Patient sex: M
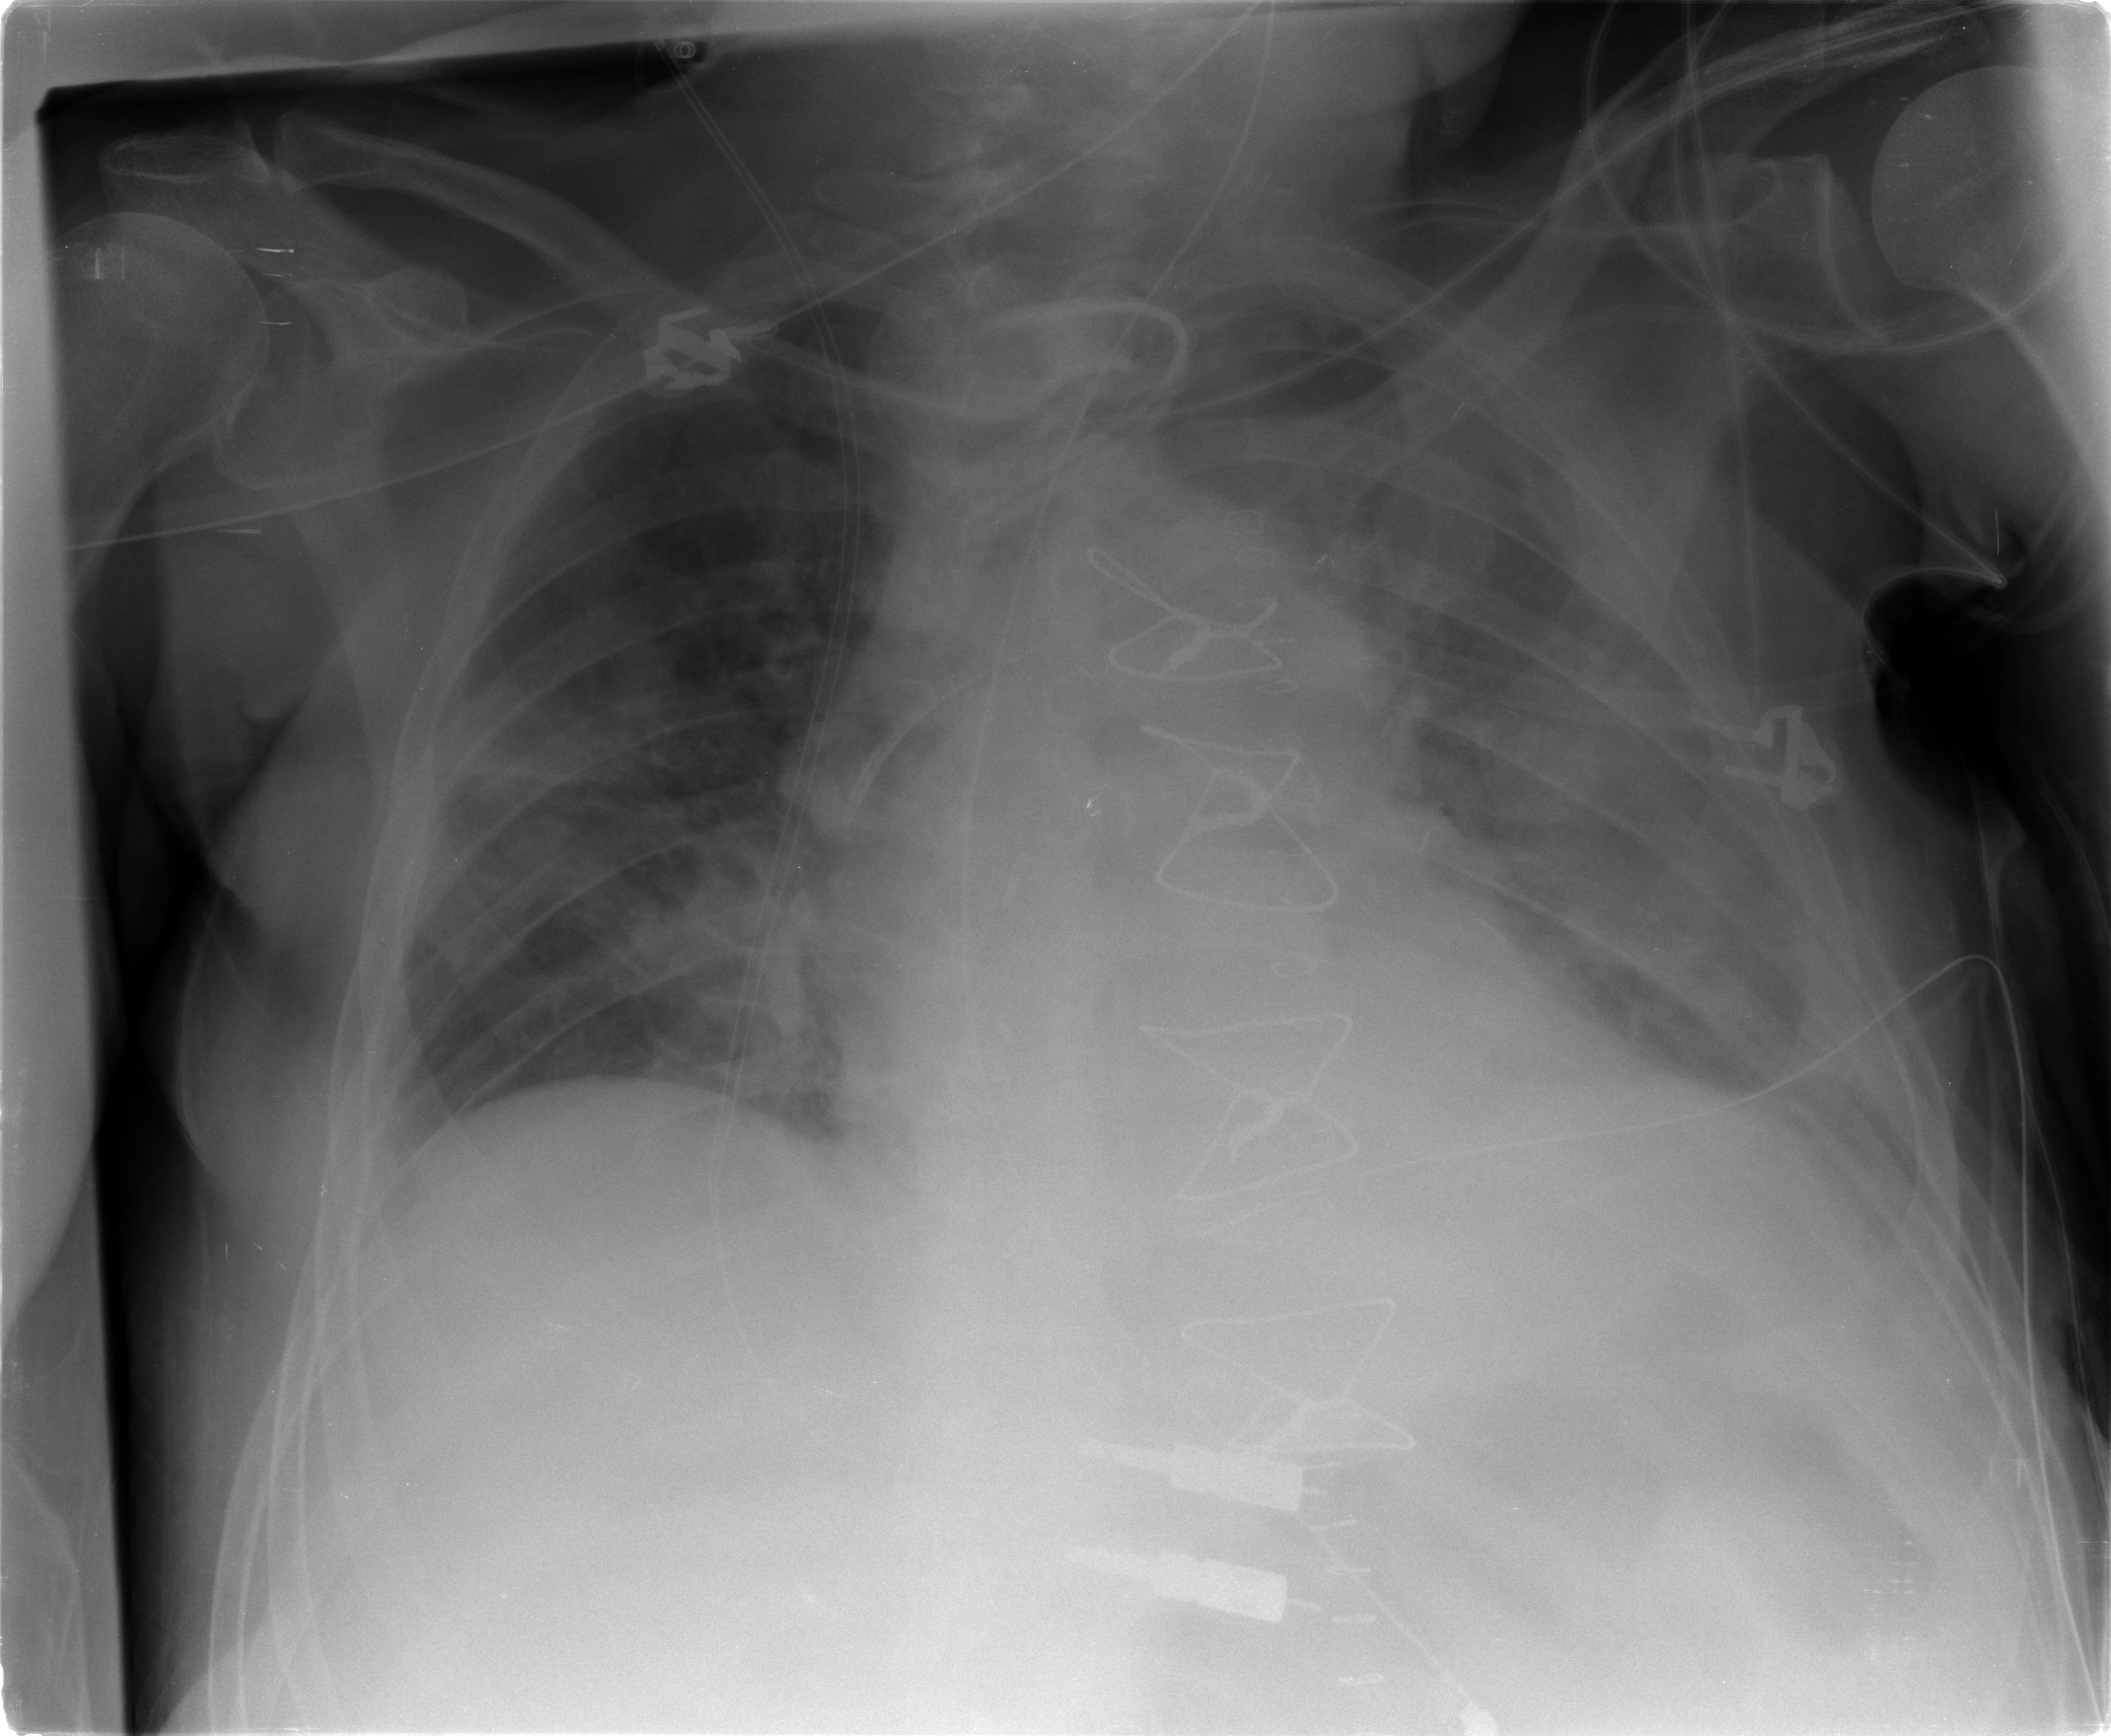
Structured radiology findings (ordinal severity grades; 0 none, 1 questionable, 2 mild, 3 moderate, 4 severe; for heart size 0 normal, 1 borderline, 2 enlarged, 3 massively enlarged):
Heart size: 0
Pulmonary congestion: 2
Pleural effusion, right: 0
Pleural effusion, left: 2
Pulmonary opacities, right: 2
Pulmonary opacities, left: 2
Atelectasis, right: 2
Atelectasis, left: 2